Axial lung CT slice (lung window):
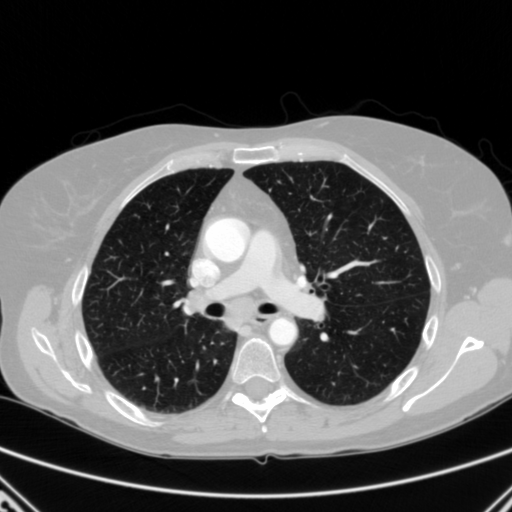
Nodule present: no